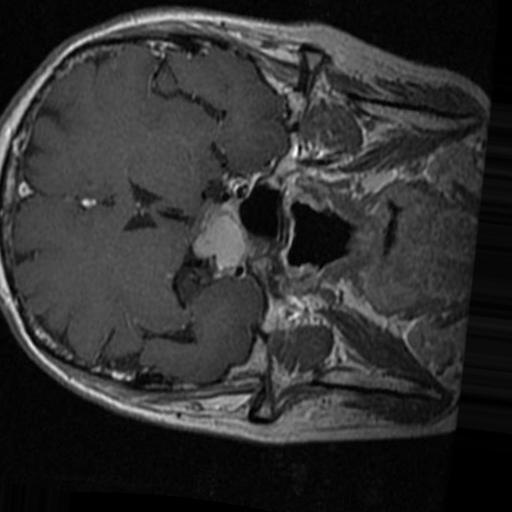
Label: brain_tumor